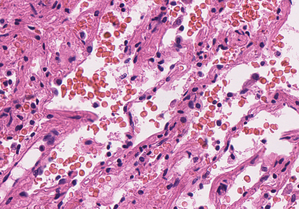
Tumor epithelial tissue: no
Tumor-associated stroma tissue: no
Normal tissue: yes